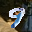
Label: 9